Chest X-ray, PA view. Patient: 56 years old, sex M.
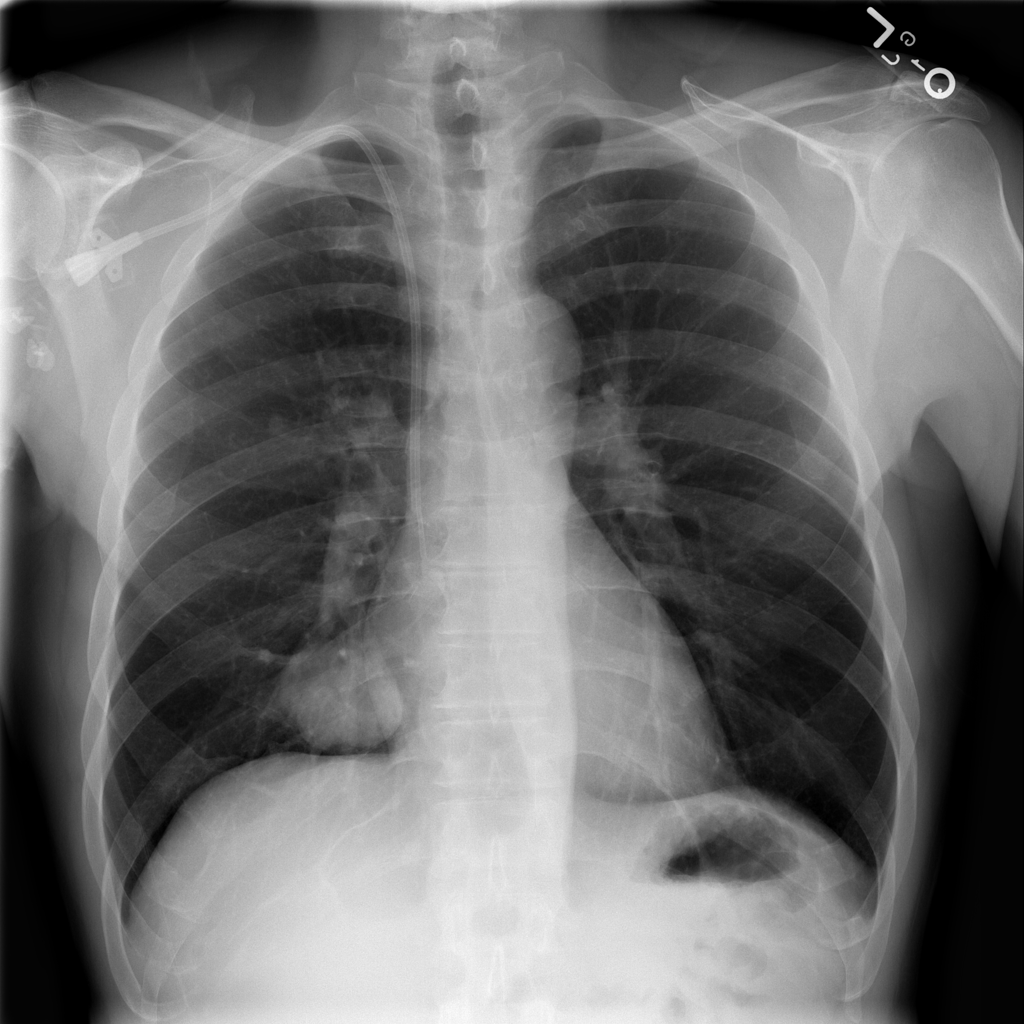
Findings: Mass, Nodule